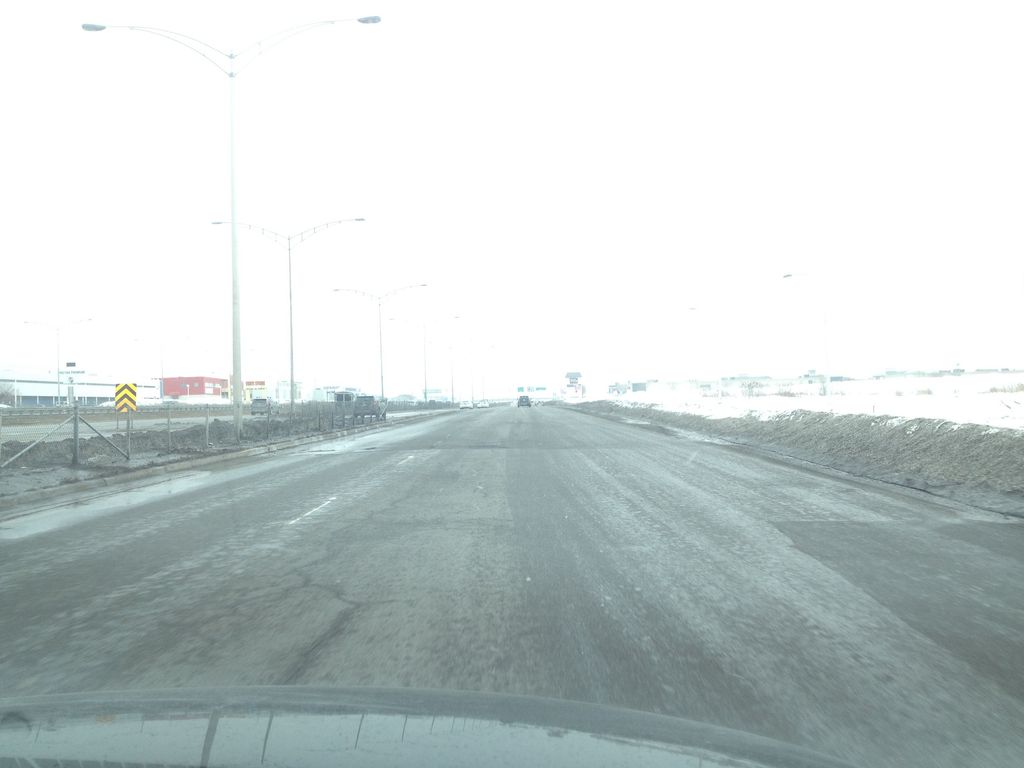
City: montreal